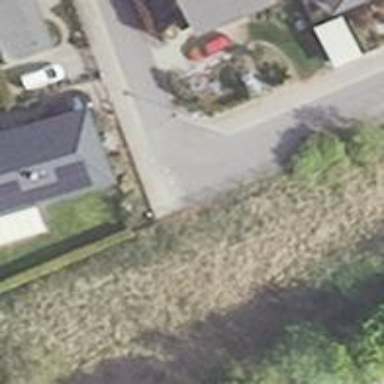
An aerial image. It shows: Smooth asphalt road in residential area.